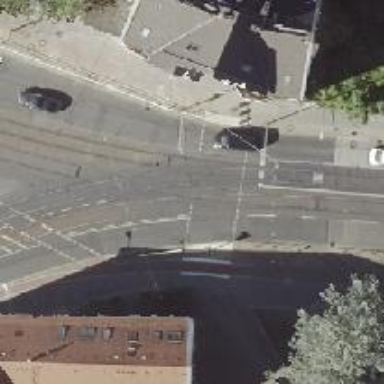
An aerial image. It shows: Railway crossing.